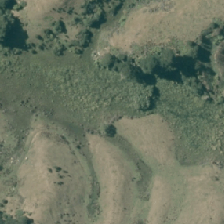
Land cover: herbaceous_freshwater_vege